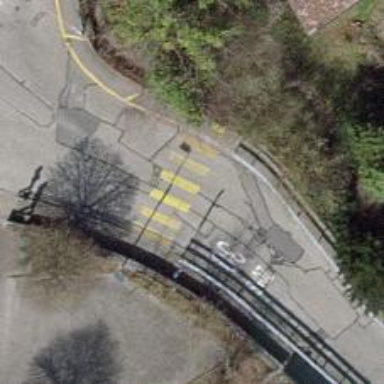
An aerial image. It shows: Marked crossing on the road.